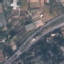
Label: Highway